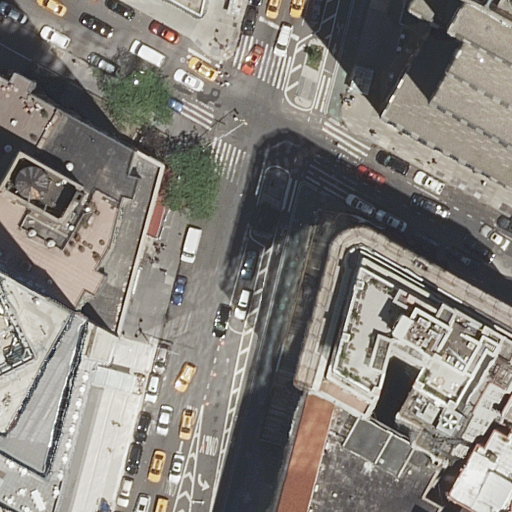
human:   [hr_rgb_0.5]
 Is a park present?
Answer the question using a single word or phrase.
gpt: yes

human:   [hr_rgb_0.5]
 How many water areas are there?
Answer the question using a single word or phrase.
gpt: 0

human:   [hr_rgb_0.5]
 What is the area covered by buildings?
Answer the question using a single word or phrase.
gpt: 8986m2

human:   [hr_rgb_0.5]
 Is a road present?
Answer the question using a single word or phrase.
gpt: yes

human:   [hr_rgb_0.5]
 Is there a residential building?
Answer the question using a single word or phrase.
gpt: yes

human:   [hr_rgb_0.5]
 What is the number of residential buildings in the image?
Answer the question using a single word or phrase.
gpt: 6

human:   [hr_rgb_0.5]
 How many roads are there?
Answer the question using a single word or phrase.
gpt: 3

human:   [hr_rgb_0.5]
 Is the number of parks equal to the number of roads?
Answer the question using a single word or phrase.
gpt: no

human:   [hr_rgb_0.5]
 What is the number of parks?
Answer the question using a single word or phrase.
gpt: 1

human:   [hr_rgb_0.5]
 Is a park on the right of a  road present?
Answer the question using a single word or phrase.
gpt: no

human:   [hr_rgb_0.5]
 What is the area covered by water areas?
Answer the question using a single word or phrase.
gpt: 0m2

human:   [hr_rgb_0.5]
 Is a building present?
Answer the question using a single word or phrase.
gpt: yes

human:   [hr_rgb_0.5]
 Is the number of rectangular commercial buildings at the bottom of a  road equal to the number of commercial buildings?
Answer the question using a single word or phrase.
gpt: no

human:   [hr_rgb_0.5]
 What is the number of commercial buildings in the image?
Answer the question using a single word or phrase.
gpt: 1

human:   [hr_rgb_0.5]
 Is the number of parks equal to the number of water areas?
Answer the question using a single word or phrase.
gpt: no

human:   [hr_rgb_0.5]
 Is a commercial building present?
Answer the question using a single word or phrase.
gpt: yes

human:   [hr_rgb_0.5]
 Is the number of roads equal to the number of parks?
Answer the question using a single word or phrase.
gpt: no

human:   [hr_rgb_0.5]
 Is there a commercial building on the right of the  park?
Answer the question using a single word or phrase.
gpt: yes

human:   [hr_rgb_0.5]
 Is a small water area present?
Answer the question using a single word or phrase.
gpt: no

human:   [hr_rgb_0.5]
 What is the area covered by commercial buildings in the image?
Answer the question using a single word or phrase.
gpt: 1985m2

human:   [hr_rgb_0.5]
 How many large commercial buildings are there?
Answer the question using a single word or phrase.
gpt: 1

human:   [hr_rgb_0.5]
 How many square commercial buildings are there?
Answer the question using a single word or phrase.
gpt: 0

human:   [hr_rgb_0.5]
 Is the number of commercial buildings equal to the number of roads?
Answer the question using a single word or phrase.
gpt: no

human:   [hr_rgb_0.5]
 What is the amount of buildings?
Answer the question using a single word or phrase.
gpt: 7

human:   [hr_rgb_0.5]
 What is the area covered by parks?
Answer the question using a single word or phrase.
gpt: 740m2

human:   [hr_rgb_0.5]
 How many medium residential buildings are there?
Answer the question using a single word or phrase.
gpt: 2

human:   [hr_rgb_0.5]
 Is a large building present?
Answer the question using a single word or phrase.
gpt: yes

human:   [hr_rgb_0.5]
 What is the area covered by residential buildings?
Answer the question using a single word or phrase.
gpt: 7000m2

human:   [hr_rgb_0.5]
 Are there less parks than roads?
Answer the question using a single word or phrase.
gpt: yes

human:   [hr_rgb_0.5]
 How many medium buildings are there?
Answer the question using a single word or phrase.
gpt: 2

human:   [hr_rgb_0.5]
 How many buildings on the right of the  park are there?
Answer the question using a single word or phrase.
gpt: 5

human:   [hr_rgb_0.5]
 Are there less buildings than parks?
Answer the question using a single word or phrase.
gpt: no

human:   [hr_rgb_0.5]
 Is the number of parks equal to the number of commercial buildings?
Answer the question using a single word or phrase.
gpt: yes

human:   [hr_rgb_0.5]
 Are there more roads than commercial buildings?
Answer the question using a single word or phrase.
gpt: yes

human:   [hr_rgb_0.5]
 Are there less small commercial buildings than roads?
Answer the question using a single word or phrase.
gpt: yes

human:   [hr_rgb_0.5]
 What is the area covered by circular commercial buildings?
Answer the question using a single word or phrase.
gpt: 0m2

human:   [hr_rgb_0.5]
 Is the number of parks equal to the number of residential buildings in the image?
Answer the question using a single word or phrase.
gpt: no

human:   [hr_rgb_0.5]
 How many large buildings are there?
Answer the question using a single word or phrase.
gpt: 5

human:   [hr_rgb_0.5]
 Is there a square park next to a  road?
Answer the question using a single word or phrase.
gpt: no

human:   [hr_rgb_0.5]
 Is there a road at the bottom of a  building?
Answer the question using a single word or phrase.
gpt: yes

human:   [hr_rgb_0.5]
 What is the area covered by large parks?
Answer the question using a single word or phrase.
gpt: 740m2

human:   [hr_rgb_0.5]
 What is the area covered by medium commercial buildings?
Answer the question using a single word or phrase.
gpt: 0m2

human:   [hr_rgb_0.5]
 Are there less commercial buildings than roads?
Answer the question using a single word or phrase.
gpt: yes

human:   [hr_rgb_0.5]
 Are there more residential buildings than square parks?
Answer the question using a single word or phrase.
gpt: yes

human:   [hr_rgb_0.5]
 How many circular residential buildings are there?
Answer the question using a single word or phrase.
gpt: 0

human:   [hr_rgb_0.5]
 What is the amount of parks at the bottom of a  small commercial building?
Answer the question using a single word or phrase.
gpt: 0

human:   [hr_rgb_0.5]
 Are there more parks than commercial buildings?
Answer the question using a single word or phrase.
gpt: no

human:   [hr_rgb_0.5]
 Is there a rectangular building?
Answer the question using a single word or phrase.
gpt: no

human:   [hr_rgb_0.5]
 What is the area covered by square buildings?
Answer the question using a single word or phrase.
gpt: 0m2

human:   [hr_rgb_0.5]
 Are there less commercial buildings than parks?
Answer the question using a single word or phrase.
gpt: no

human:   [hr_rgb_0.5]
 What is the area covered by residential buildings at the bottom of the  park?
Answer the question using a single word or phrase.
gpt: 2425m2

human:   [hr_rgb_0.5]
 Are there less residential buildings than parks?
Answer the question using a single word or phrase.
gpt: no

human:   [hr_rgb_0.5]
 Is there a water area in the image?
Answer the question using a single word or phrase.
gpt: no

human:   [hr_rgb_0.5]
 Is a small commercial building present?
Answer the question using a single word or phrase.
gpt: no

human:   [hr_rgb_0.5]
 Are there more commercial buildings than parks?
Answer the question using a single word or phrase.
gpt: no

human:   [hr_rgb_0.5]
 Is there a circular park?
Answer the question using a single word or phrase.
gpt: no

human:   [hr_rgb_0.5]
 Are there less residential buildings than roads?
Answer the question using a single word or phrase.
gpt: no

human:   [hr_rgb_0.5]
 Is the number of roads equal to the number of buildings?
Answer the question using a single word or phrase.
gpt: no

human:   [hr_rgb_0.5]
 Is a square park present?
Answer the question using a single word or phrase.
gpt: no

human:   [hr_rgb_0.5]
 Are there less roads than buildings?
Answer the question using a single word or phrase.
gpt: yes

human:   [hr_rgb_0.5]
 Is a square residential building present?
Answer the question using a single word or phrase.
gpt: no

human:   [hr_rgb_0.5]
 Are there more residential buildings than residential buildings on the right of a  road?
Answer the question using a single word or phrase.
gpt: yes

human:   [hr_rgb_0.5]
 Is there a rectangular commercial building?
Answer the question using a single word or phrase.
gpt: no

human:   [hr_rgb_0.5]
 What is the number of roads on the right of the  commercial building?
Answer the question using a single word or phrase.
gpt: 0